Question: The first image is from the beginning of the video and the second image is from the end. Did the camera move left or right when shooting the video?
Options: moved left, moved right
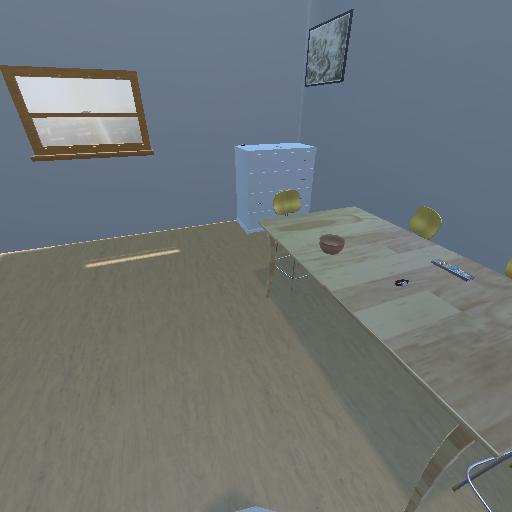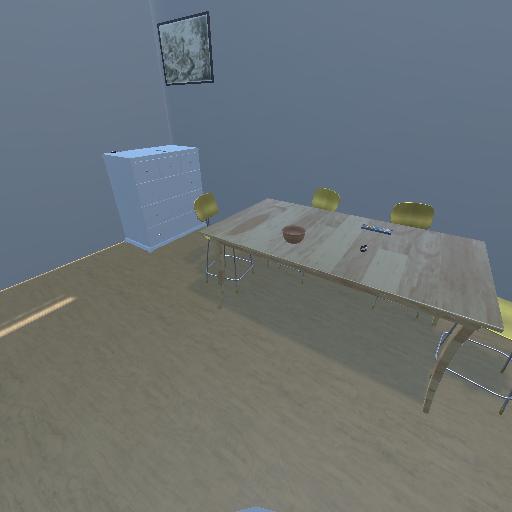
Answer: moved left